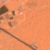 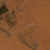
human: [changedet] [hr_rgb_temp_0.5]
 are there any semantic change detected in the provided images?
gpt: No change occurred.